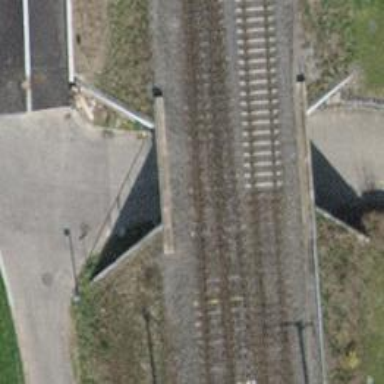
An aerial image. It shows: Railway bridge with single electrified track. It serves as siding with contact line for electrification.